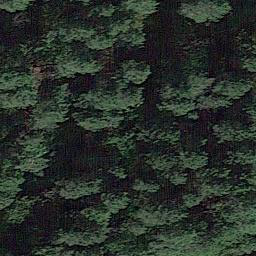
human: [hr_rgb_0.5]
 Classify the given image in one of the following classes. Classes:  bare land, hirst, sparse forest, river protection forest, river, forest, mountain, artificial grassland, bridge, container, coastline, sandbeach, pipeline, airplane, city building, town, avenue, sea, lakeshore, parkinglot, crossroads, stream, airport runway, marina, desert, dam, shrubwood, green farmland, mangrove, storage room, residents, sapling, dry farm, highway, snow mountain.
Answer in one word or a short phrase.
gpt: forest